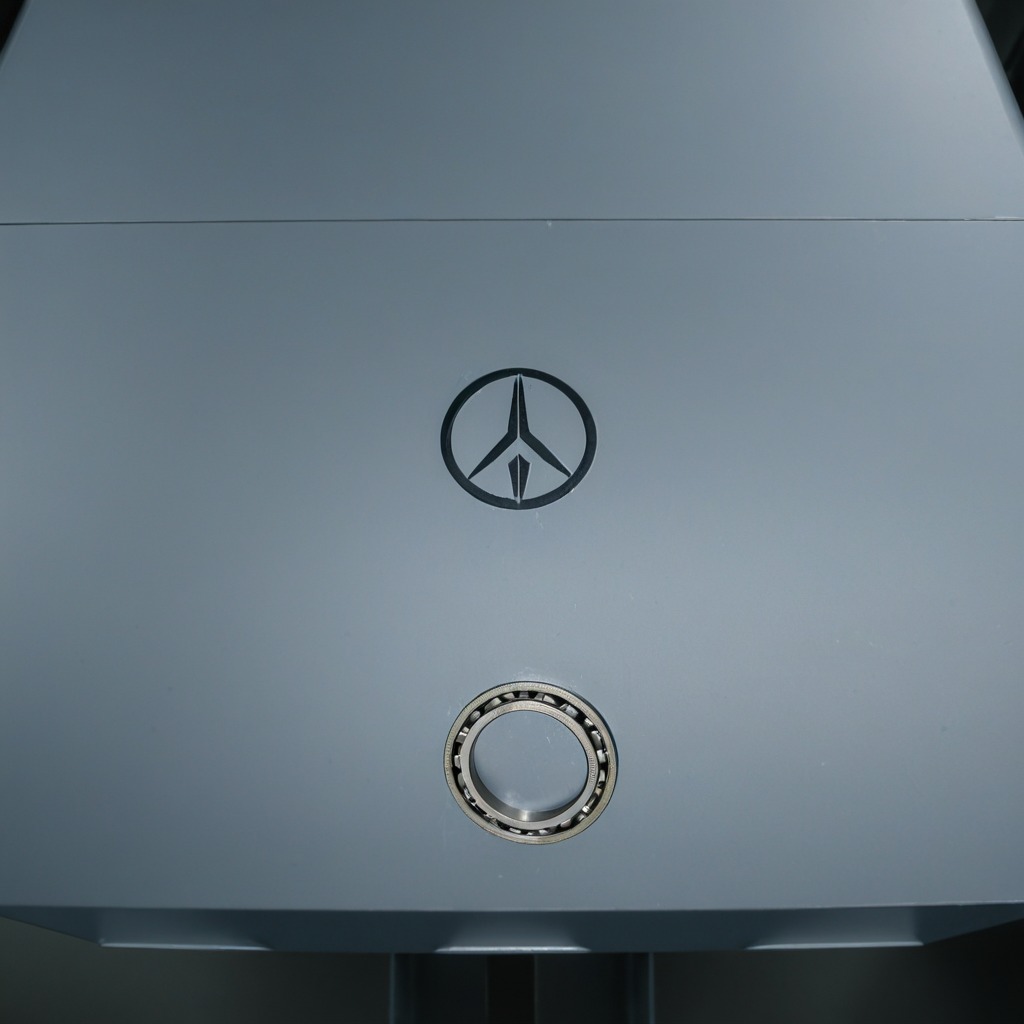
A metal ball bearing is lying on the toolbox surface in an airplane hangar workshop 8K.